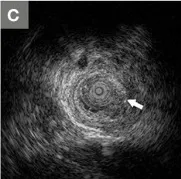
Images of the embedded foreign body in the esophagus, and extraction via endoscopic submucosal dissection in Case 2. (C) Intraoperative endoscopic ultrasound imaging showed a linear hyperechoic mass.
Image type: radiology (ultrasound)